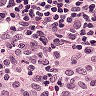
Metastatic tissue present: no